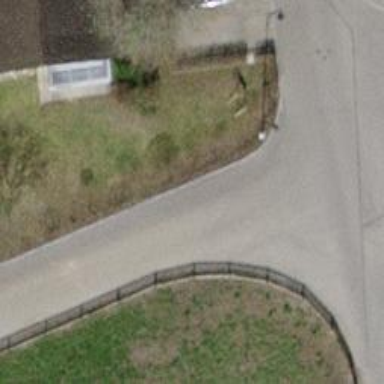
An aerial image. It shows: Smooth asphalt road in residential area.